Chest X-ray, PA view. Patient: 61 years old, sex F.
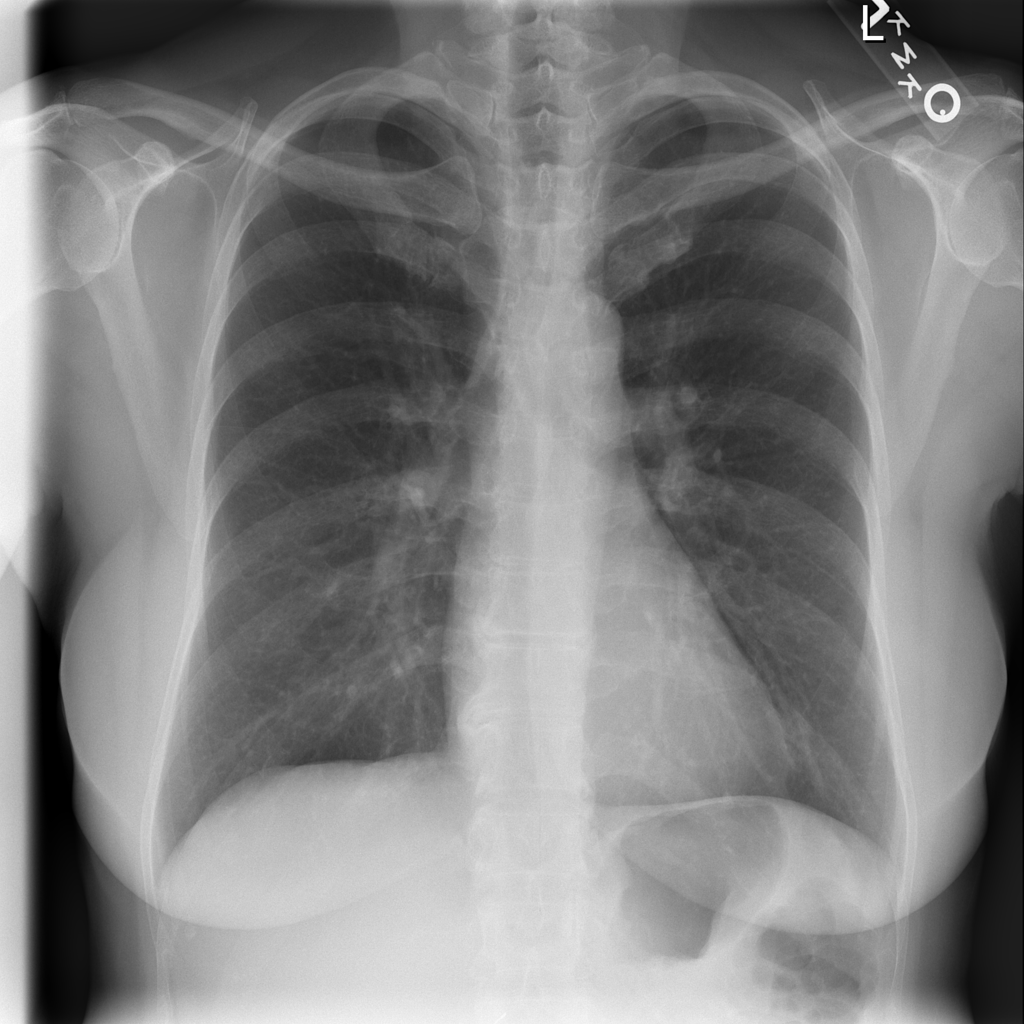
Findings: No Finding